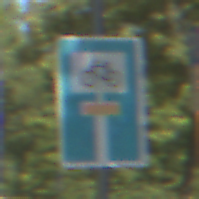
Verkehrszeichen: SackgasseRadverkehrDurchlaessig
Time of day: Midday
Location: Outdoor (RoadRail)
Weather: Clear
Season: NotSpecified
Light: Natural